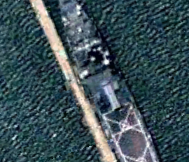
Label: combat